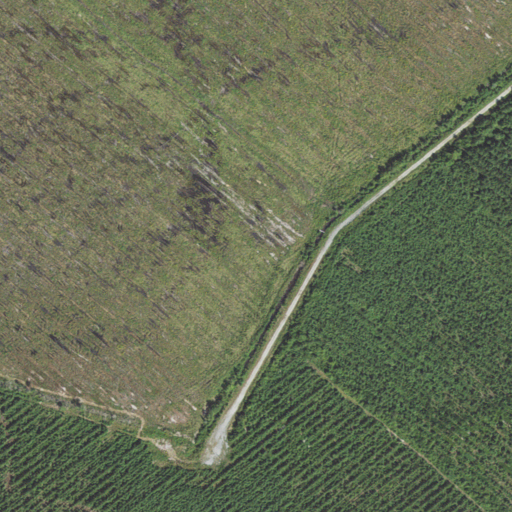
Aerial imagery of ridge(s) in North Carolina named Long Acre containing shrub, evergreen forest, and grassland